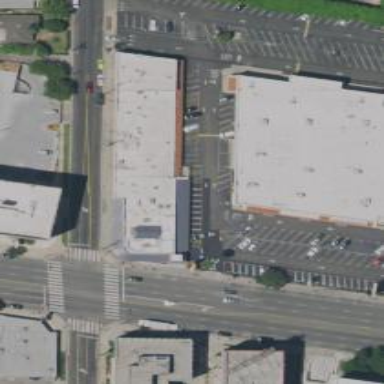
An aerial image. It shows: Retail building.